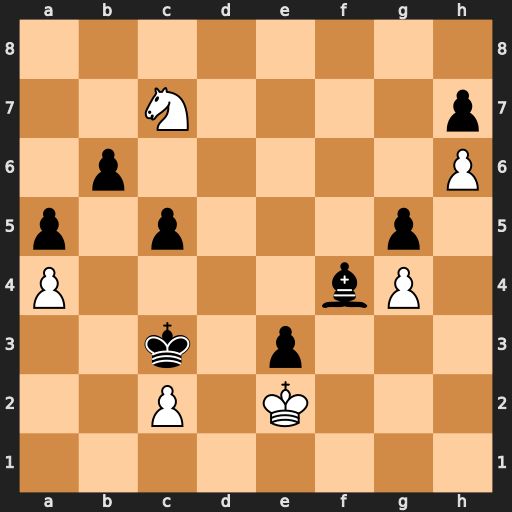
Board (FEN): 8/2N4p/1p5P/p1p3p1/P4bP1/2k1p3/2P1K3/8
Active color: w
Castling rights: -
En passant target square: -
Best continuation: Nd5+ Kxc2 Nxf4 c4 Nd5